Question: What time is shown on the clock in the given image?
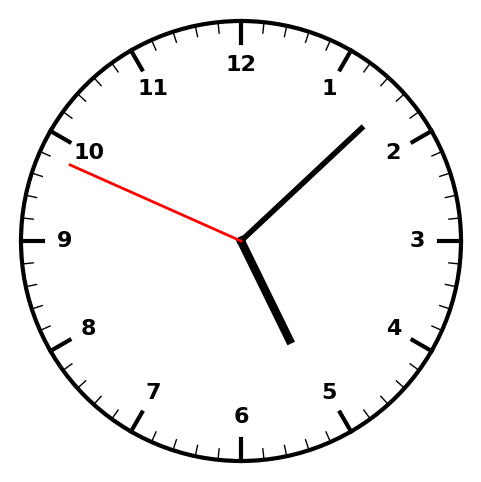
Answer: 05:07:49